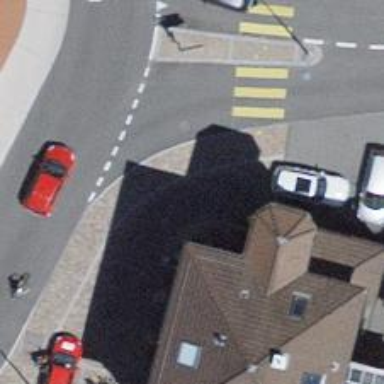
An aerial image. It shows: Post box is visible.